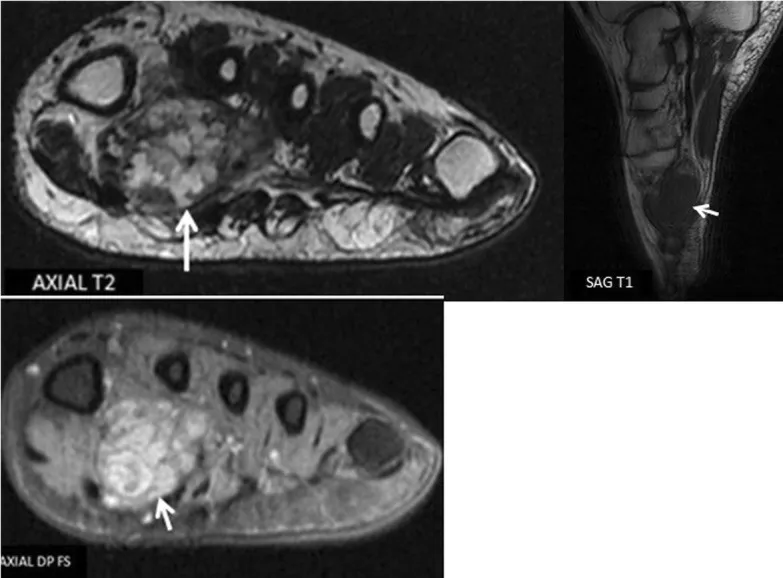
Foot MRI showing a multi-lobulated hemangioma on the plantar side of the foot taking up the first two metatarsals.
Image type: radiology (mri)